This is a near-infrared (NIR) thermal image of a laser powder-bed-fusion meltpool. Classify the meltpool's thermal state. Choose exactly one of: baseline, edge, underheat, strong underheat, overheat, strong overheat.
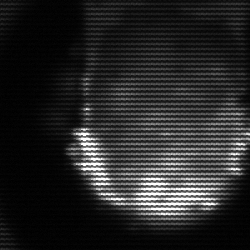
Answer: baseline